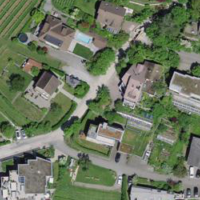
EUNIS habitat code: 55
Species observed at this site:
Erythronium dens-canis